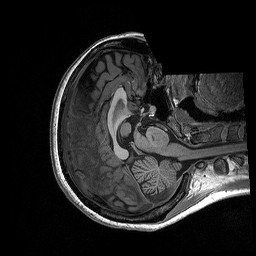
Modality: T1w
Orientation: axial
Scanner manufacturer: siemens
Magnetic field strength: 3 T